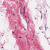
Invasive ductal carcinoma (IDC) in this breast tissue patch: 0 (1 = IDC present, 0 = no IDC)